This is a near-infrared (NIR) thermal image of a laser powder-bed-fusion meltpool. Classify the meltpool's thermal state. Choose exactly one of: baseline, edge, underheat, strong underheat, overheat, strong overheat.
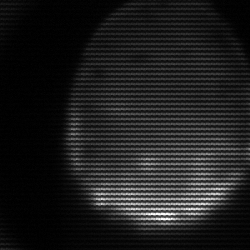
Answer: edge